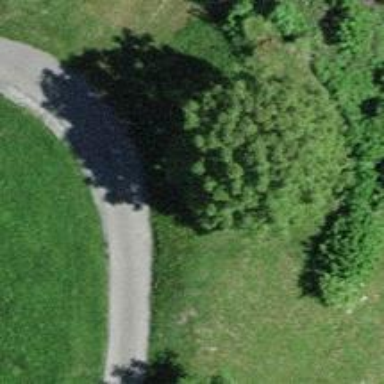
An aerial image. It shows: Beautiful tree in nature.